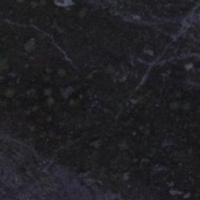
EUNIS habitat code: 23
Species observed at this site:
Epipactis atrorubens